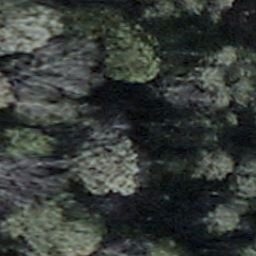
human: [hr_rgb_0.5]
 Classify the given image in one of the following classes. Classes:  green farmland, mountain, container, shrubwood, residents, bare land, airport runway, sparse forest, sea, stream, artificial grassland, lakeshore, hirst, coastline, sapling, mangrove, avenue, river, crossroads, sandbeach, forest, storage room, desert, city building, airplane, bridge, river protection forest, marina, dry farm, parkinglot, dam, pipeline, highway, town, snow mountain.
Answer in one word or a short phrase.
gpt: shrubwood